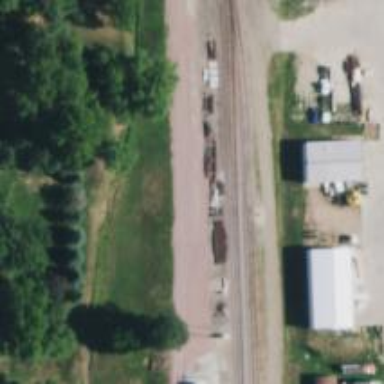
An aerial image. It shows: Railway siding with rails.